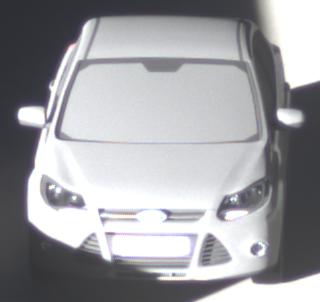
Make: Ford
Model: Focus 1.6 Ti-VCT
Detailed model: Focus (III)
Model produced from: 2011/09
Model produced until: 2014/09
Doors: 5
Color: gray
Road condition: dry road
Daytime: sunrise or sunset
Contrast: high contrast